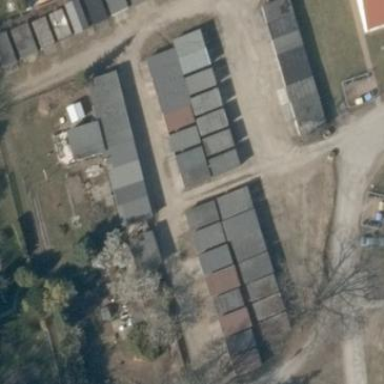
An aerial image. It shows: Group of garages.